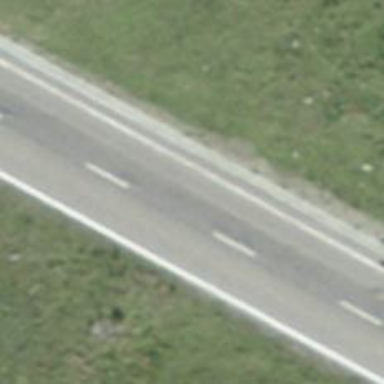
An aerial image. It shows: Secondary road with asphalt surface.